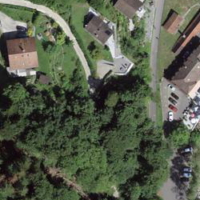
EUNIS habitat code: 41
Species observed at this site:
Lota lota
Perca fluviatilis
Teucrium scorodonia
Fagus sylvatica